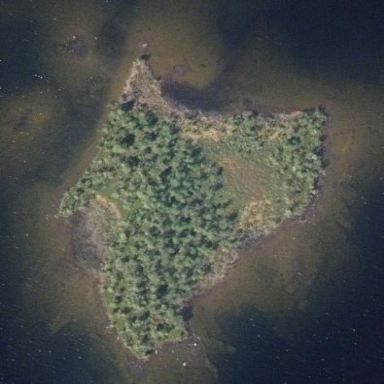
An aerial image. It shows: Islet.